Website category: university
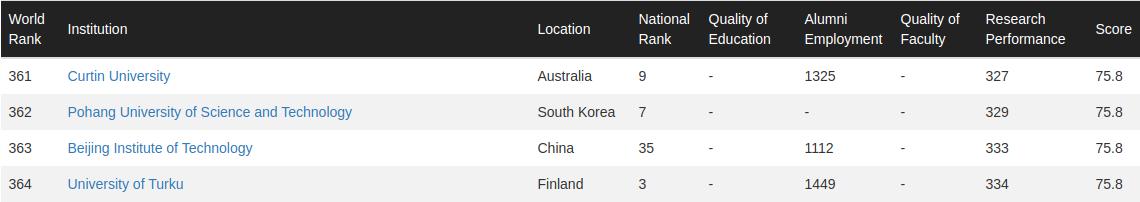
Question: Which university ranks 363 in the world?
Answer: Beijing Institute of Technology

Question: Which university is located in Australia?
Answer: Curtin University

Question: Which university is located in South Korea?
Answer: Pohang University of Science and Technology

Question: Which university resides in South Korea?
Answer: Pohang University of Science and Technology

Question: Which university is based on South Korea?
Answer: Pohang University of Science and Technology

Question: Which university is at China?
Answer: Beijing Institute of Technology

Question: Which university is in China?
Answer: Beijing Institute of Technology

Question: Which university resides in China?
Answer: Beijing Institute of Technology

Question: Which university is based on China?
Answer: Beijing Institute of Technology

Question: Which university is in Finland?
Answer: University of Turku

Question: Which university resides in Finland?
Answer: University of Turku

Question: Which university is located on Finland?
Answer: University of Turku

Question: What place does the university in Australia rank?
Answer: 361

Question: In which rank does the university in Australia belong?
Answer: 361

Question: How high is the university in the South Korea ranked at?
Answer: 362

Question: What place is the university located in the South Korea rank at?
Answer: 362

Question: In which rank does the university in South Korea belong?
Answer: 362

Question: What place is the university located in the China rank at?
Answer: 363

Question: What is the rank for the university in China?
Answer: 363

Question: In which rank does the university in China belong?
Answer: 363

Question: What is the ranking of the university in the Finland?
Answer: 364

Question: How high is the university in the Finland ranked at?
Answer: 364

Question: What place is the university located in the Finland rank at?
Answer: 364

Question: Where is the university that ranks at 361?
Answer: Australia

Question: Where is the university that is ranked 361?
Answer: Australia

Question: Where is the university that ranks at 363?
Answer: China

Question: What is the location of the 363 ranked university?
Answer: China

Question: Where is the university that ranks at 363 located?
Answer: China

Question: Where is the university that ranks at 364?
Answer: Finland

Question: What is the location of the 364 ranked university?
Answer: Finland